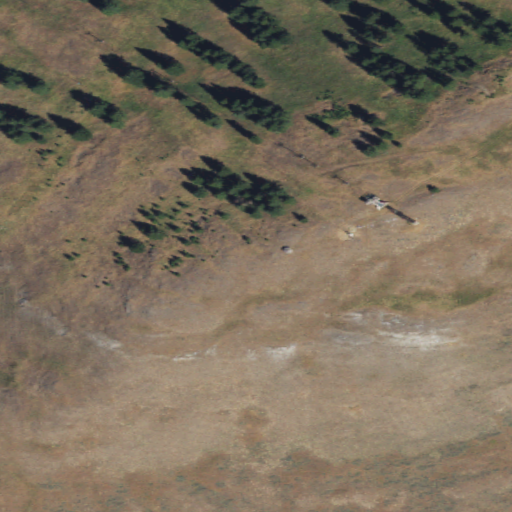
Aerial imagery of mountain in Washington named Knob Hill containing grassland, evergreen forest, and shrub